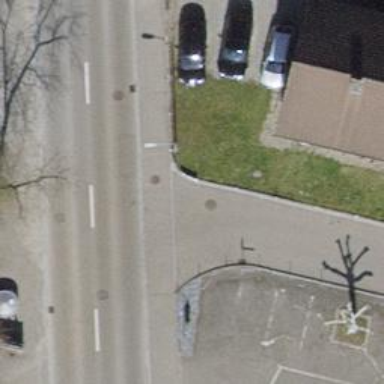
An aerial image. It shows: Unmarked road crossing.